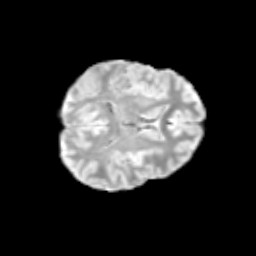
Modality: T2w
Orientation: axial
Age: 12
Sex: male
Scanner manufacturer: siemens
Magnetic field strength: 3 T
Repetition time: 3.8 s
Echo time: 0.07 s